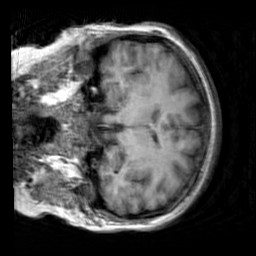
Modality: T1w
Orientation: coronal
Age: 22
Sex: female
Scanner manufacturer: siemens
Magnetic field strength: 3 T
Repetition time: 2.3 s
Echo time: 0.00303 s